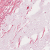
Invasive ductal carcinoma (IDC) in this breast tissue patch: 0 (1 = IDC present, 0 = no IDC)